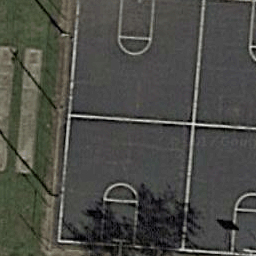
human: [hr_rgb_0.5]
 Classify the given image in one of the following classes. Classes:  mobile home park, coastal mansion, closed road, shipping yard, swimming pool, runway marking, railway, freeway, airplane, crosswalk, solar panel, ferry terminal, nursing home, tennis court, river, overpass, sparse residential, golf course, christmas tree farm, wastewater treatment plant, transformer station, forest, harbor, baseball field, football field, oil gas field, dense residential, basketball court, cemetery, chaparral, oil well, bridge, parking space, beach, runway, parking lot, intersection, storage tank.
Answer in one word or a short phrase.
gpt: basketball court